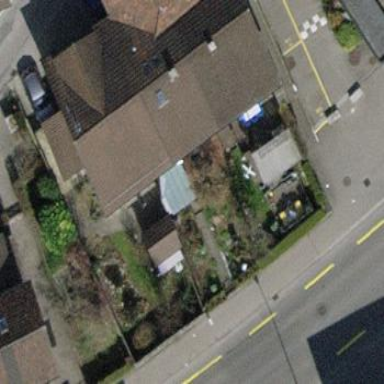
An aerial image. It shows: Terrace-style building with gabled roof.